Interaction volume radius: 5 \u00c5
Interaction volume height: 20 \u00c5
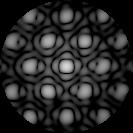
Disorder parameter: 0.1247